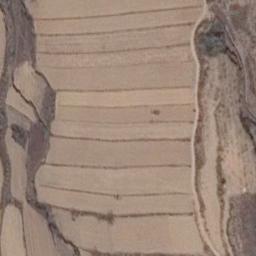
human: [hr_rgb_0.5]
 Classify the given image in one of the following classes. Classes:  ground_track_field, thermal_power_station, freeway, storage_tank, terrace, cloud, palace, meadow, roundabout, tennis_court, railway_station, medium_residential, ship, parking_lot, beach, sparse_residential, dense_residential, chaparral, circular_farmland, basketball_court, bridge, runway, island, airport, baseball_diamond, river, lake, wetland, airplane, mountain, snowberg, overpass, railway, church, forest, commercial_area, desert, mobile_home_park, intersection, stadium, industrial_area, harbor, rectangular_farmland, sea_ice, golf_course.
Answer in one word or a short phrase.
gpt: terrace